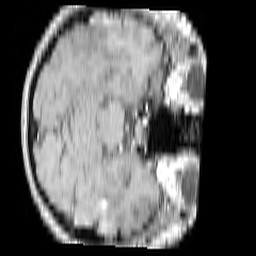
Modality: T1w
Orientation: axial
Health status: ill
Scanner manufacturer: philips
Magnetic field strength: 3 T
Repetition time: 0.3787 s
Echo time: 0.002908 s